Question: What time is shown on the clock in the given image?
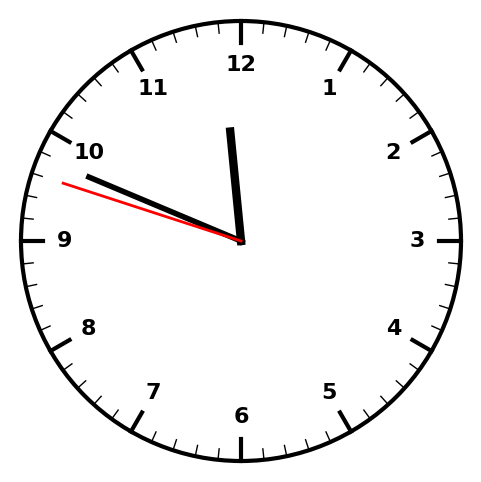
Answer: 11:48:48